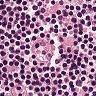
Metastatic tissue present: no